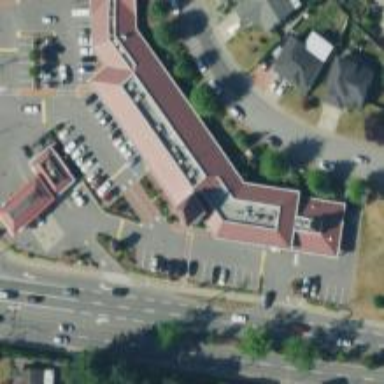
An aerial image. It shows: Veterinary facility.